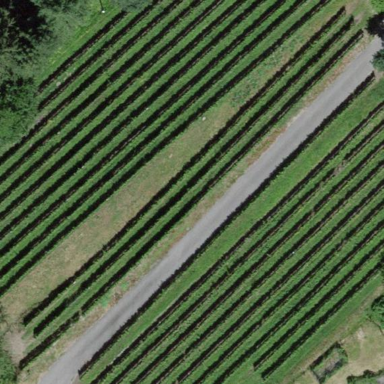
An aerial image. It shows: Vineyard growing grapes.